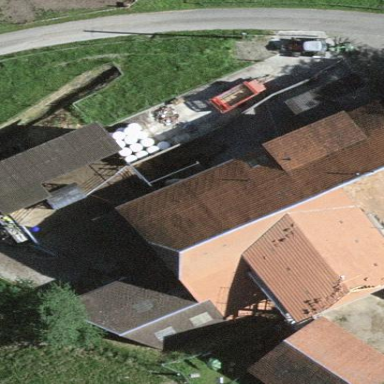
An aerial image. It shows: Farm building.